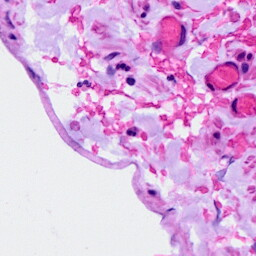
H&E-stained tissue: Ovarian